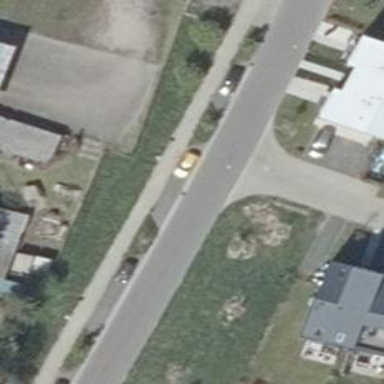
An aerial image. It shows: Paved road in living street.